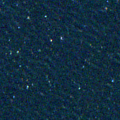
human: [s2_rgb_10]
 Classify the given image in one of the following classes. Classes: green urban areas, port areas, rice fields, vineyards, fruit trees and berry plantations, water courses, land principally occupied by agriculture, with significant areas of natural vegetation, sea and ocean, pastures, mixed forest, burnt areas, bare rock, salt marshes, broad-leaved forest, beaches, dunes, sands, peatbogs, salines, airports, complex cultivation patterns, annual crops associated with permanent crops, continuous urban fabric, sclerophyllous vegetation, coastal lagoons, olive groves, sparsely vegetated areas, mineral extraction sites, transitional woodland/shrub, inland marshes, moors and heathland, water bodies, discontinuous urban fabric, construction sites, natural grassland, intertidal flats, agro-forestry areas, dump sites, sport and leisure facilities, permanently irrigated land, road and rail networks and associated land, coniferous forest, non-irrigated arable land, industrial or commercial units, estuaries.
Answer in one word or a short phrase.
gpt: sea and ocean